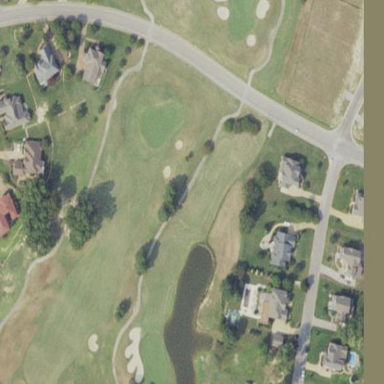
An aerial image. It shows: Rough grass area on golf course.